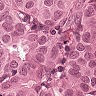
Metastatic tissue present: yes